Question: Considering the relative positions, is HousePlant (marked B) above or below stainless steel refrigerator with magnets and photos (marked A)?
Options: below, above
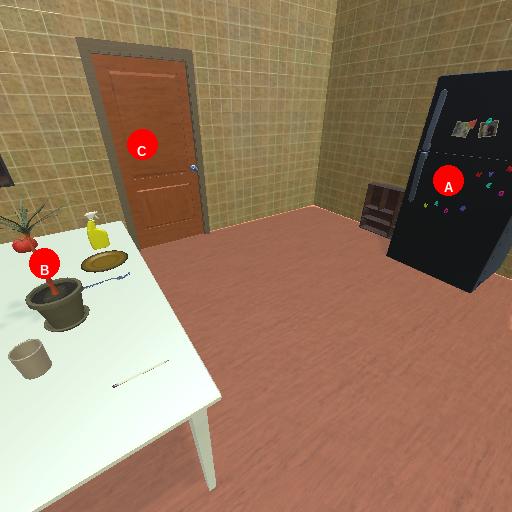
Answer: below